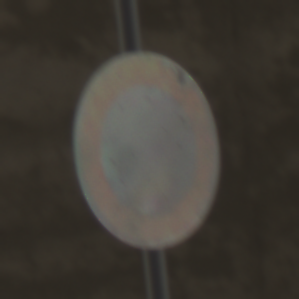
Verkehrszeichen: VerbotFahrzeugeAllerArt
Umgebung: Roofed, Tunnel
Tageszeit: Midday
Wetter: NotSpecified
Licht: Natural
Jahreszeit: NotSpecified
Kontrast: MediumContrast